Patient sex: M
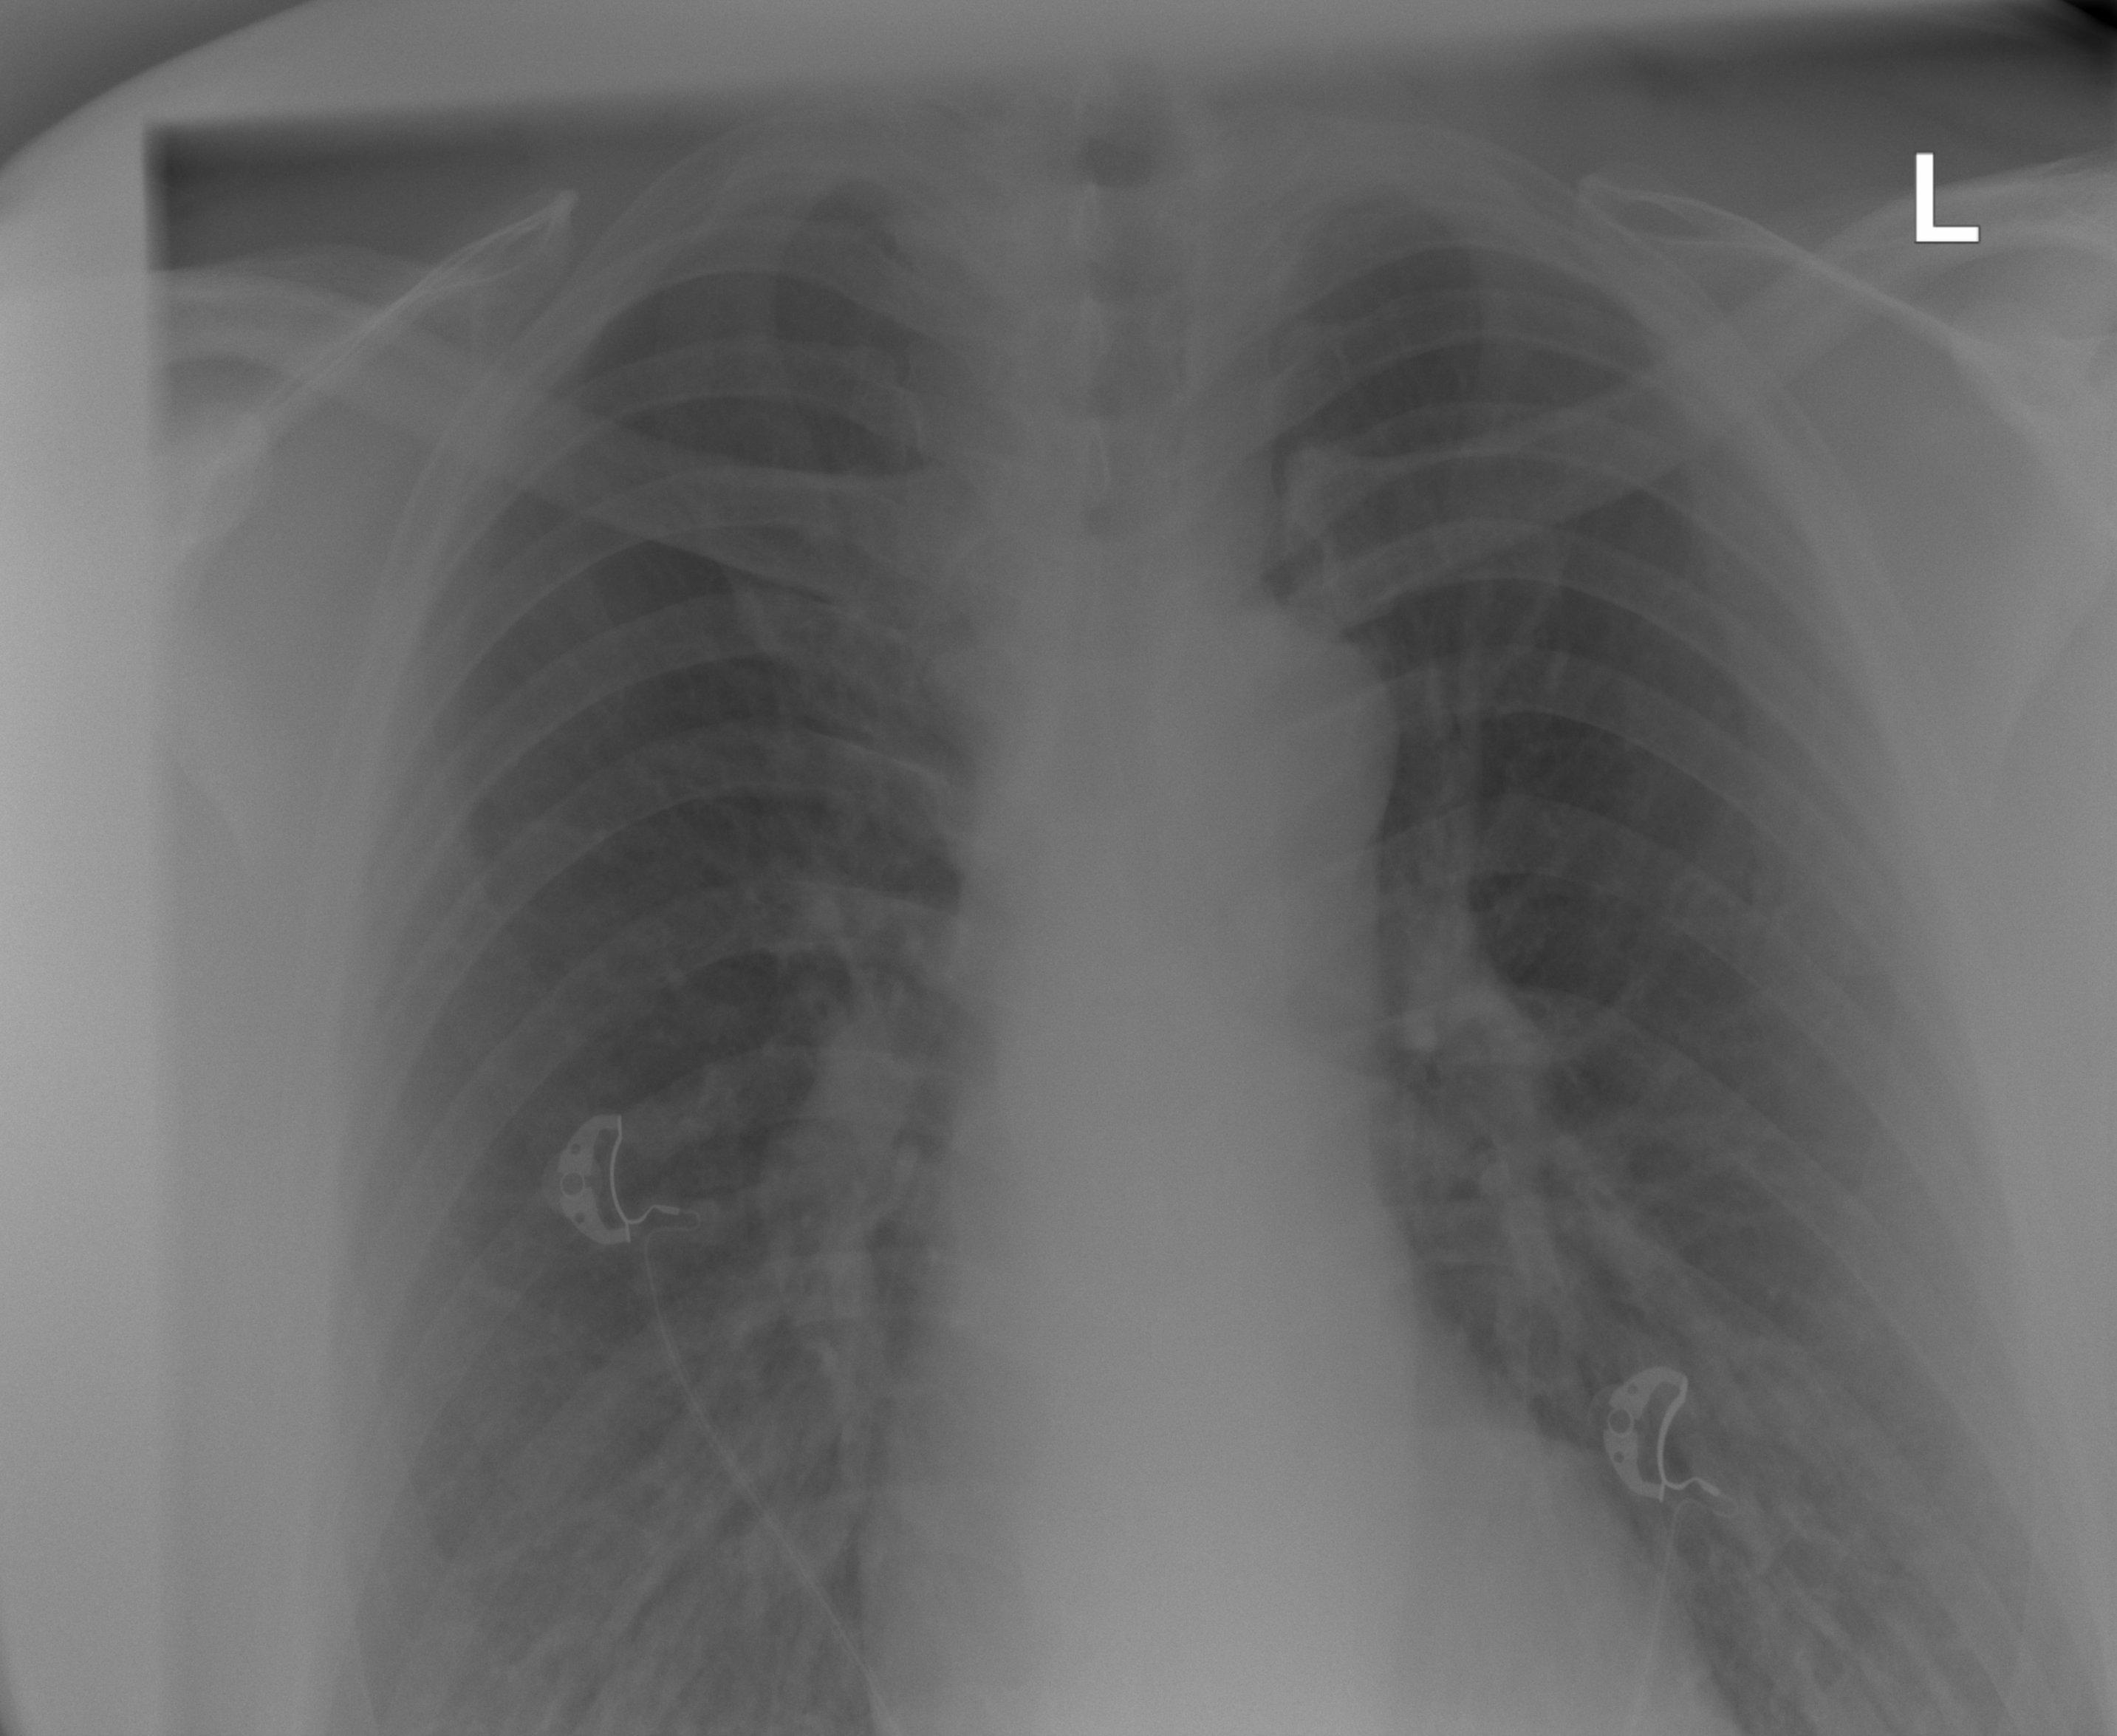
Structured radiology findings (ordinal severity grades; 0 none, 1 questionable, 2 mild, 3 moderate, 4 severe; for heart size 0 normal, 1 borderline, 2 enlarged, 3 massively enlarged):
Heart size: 0
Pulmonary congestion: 0
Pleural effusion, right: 0
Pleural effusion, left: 0
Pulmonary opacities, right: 0
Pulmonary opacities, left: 0
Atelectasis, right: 1
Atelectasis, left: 1